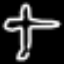
Label: airplane